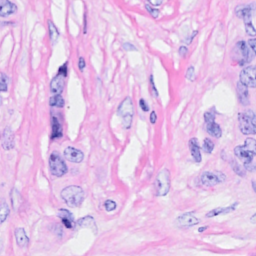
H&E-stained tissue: Breast